Question: I want to replace numbers (1, 2, 3, ...) on the X Axis of the chart with the corresponding month name.
This is my actual chart:

On the 'DataView' that populates the 'Series' I have the "MONTH" column that contains values from 1 to 12.
I also had to manually set the 'Minimum' and 'Maximum' value to 0 and 13, otherwise I lose the first and last column because of a lack of space between the beginning of the first X Axis column and the Y Axis and between the last X Axis column end of Chart area.
'''
<ChartAreas>
<asp:ChartArea Name="ChartArea1">
<AxisX IsStartedFromZero="True" Title="Mese"
TitleFont="Segoe UI, 10pt, style=Bold" IsLabelAutoFit="False" LineColor="Gray"
Minimum="0" Maximum="13">
<MajorGrid LineColor="LightGray" />
<LabelStyle Font="Segoe UI, 9pt" />
</AxisX>
</asp:ChartArea>
</ChartAreas>
'''
So, if I replace the int values with month names I also need to remove the Min and Max parameters, but I want to keep the space like it is now.
I tried with some solutions suggested here and elsewhere but with no results.
The easiest, most effective and immediate seemed to be this:
'''
Chart1.ChartAreas[0].AxisX.LabelStyle.Format = "MMM";
'''
but it doesn't work. Instead I get "MMM" string in place of the integer values.
Is it possible to intercept the 'DataBind' event like on a GridView, to replace the integer values with month names?
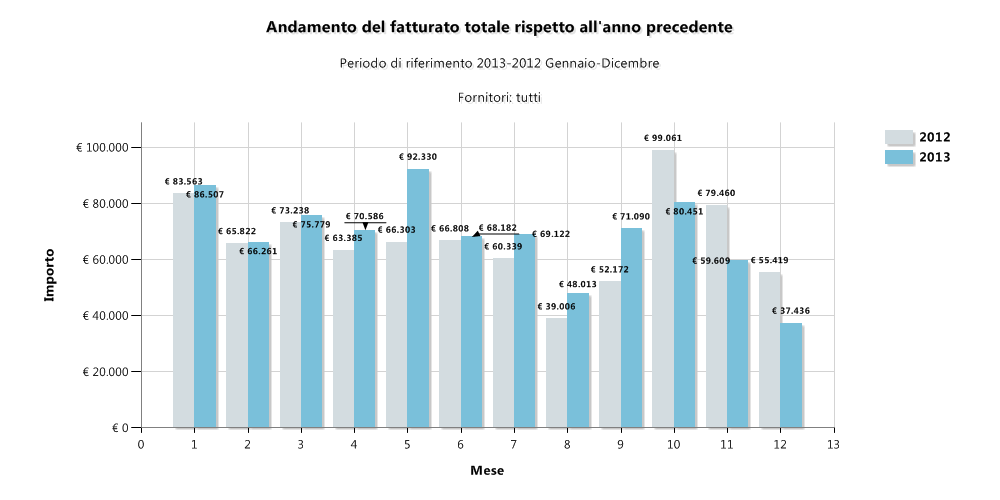
Answer: I think you have to use custom labels.
I used <URL>.
The code behind:
'''
using System;
using System.Collections.Generic;
using System.Globalization;
using System.Linq;
using System.Web;
using System.Web.UI;
using System.Web.UI.WebControls;
namespace WebTest_1
{
public partial class _Default : Page
{
protected void Page_Load(object sender, EventArgs e)
{
Chart1.Series[0].Points.AddXY(1, 83);
Chart1.Series[0].Points.AddXY(2, 63);
Chart1.Series[0].Points.AddXY(3, 53);
Chart1.Series[0].Points.AddXY(4, 77);
Chart1.Series[0].Points.AddXY(5, 46);
Chart1.Series[0].Points.AddXY(6, 99);
Chart1.Series[0].Points.AddXY(7, 72);
Chart1.Series[0].Points.AddXY(8, 39);
Chart1.Series[0].Points.AddXY(9, 42);
Chart1.Series[0].Points.AddXY(10, 71);
Chart1.Series[0].Points.AddXY(11, 58);
Chart1.Series[0].Points.AddXY(12, 63);
Chart1.Series[1].Points.AddXY(1 , 46);
Chart1.Series[1].Points.AddXY(2 , 72);
Chart1.Series[1].Points.AddXY(3 , 53);
Chart1.Series[1].Points.AddXY(4 , 39);
Chart1.Series[1].Points.AddXY(5 , 63);
Chart1.Series[1].Points.AddXY(6 , 71);
Chart1.Series[1].Points.AddXY(7 , 75);
Chart1.Series[1].Points.AddXY(8 , 99);
Chart1.Series[1].Points.AddXY(9 , 83);
Chart1.Series[1].Points.AddXY(10, 63);
Chart1.Series[1].Points.AddXY(11, 58);
Chart1.Series[1].Points.AddXY(12, 42);
}
protected void Chart1_Customize(object sender, EventArgs e)
{
foreach (var lbl in Chart1.ChartAreas[0].AxisX.CustomLabels)
{
int monthNumber = int.Parse(lbl.Text);
if (monthNumber >= 1 && monthNumber <= 12)
lbl.Text = CultureInfo.CurrentCulture.DateTimeFormat.GetMonthName(monthNumber);
else
lbl.Text = "";
}
}
}
}
'''
Output:

You need to assign the Customize event.